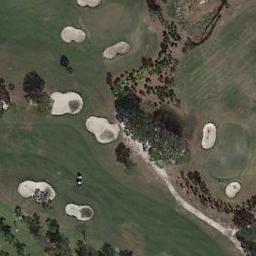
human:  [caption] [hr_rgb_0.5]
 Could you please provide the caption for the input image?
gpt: The golf course has some fairways, Barrier trees and sandpits and a road goes through the golf course .

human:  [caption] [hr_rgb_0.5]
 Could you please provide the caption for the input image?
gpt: There are a few bunkers and a few paths on the large green lawn on the golf course and many trees .

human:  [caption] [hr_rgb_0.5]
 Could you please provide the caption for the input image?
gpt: Numerous  trees are next to the golf course .

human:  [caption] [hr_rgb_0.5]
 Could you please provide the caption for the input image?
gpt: There are two parallel paths from top left to bottom right .

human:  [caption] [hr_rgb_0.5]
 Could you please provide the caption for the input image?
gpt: There are some bunkers and bushes on the golf course .